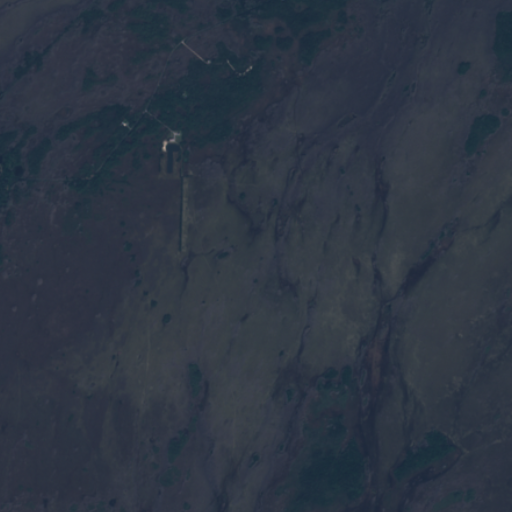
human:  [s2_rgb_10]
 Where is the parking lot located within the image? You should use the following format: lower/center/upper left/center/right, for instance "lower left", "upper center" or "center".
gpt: The parking lot is located in the upper center of the image.
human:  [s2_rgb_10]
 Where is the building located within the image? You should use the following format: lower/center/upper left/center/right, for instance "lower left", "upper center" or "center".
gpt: The building is located in the upper left of the image.
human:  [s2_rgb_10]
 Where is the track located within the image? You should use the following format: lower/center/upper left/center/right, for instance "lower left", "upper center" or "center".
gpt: There is no track in the image.